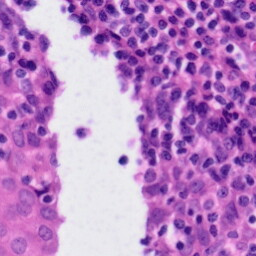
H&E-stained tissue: Tonsil